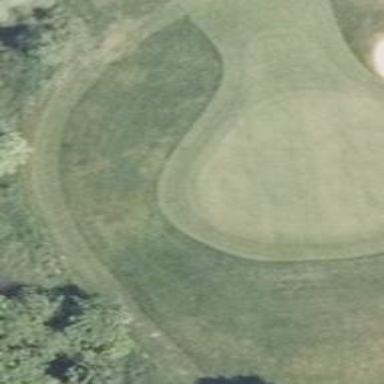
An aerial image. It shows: Golf green.